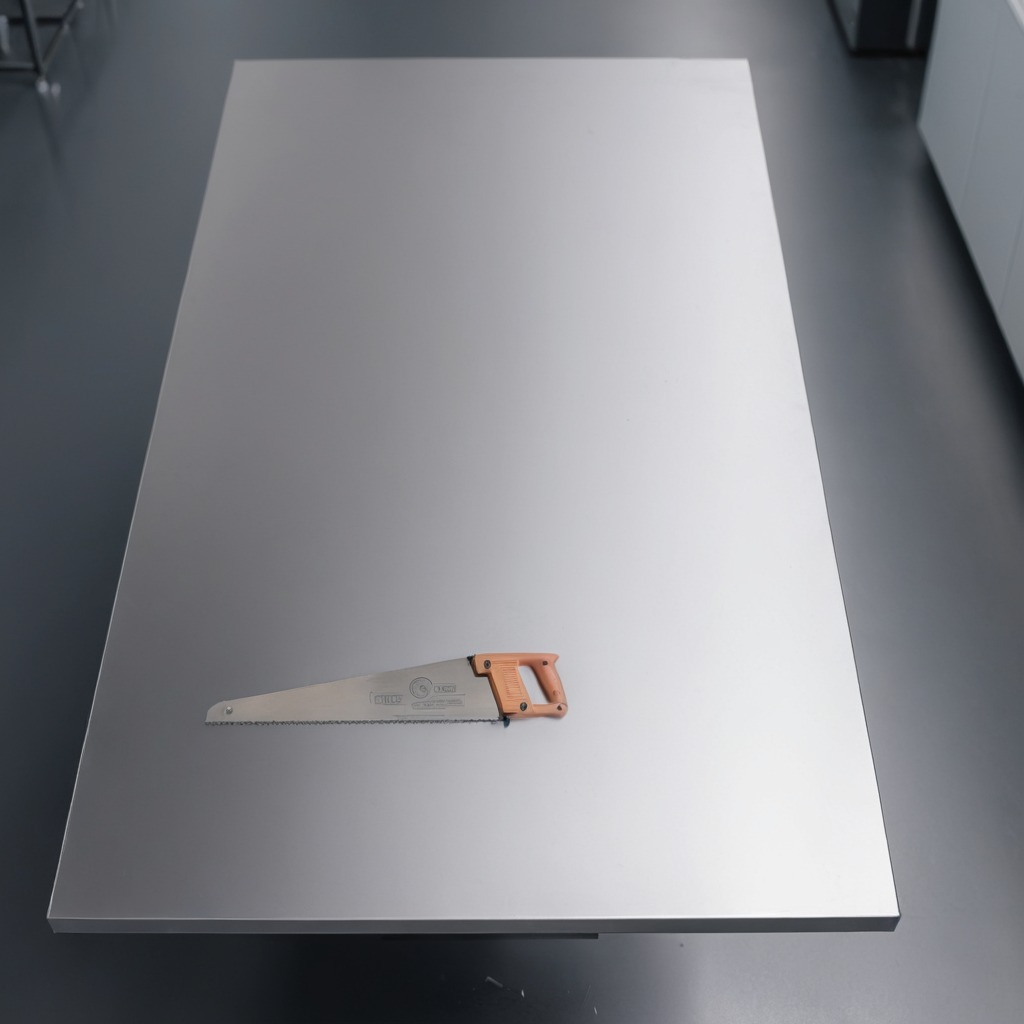
A metal saw is lying on the stainless steel table in a high-end prototyping lab.